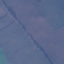
Land use / land cover class: Pasture